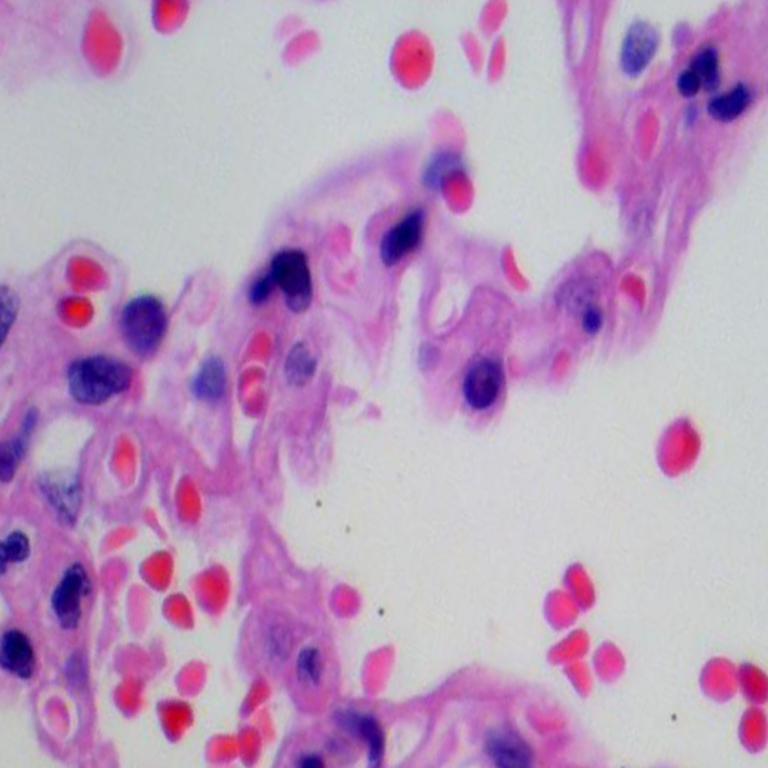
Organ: lung
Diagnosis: benign